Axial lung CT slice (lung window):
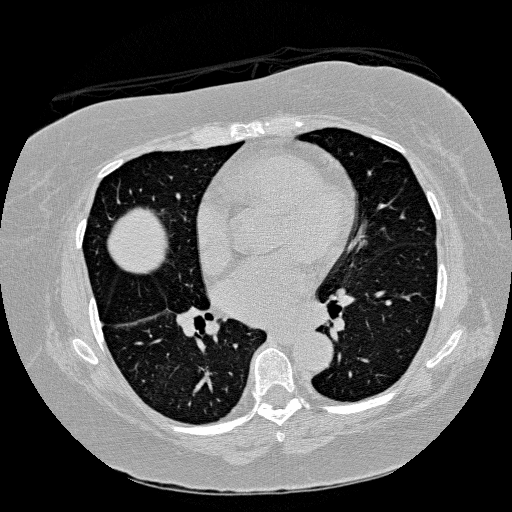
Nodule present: no